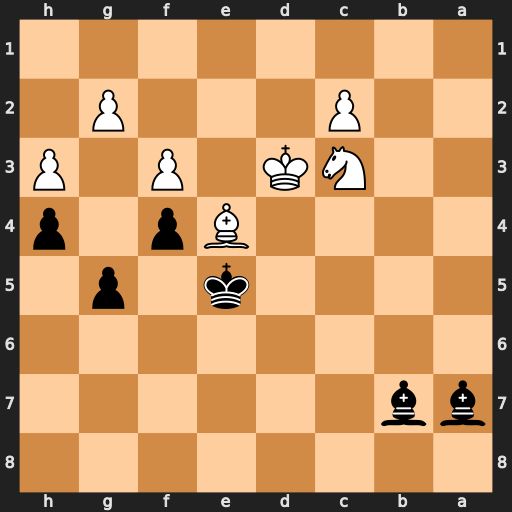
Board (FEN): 8/bb6/8/4k1p1/4Bp1p/2NK1P1P/2P3P1/8
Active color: b
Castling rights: -
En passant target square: -
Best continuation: Ba6+ Kd2 Bf1